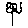
Label: flower